You are looking at a signal-to-image encoding: consecutive vibration samples arranged as the rows of a grayscale square. What is the most likely bearing condition (normal, inner_race, outer_race, ball)?
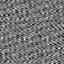
Answer: outer_race